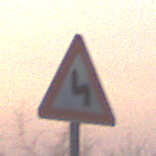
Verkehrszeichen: DoppelkurveZunaechstLinks
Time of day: SunriseSunset
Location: Outdoor (Nature)
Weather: Clear
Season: NotSpecified
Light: Natural